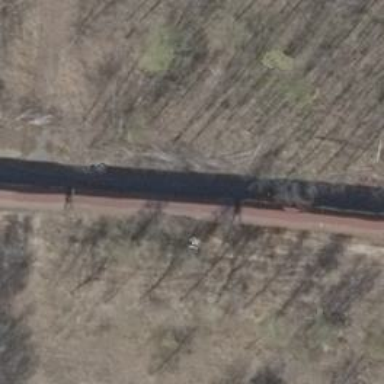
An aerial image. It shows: Railway switch.